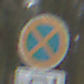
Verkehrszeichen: AbsolutesHalteverbot
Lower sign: HinweisDurchSinnbild22
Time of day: Midday
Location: Outdoor (Nature)
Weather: Overcast
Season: NotSpecified
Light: Natural